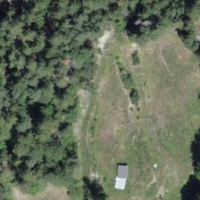
EUNIS habitat code: 44
Species observed at this site:
Aculepeira ceropegia
Cyaniris semiargus
Stictoleptura rubra
Zygaena carniolica
Trachusa byssina